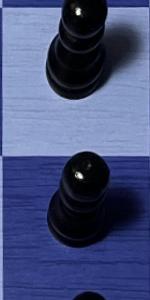
Label: Pawn_Black